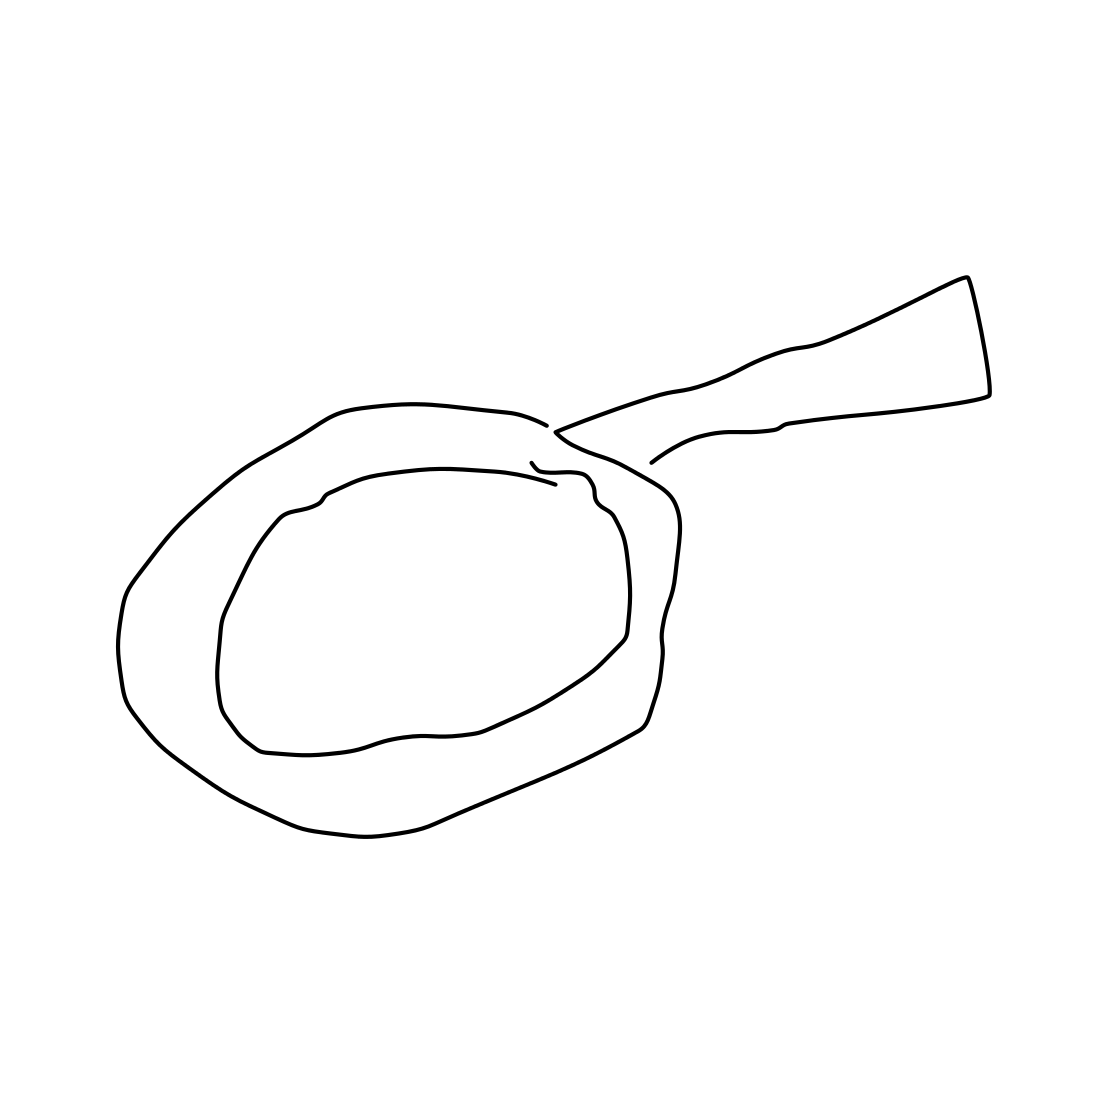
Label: frying-pan